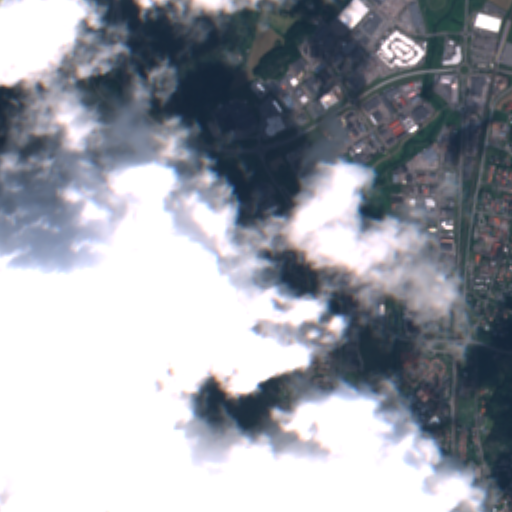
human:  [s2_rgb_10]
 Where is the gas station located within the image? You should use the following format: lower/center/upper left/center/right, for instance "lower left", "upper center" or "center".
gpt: The gas station is located in the center of the image.
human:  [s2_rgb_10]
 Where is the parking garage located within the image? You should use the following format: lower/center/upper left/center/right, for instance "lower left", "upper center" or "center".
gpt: The parking garage is located in the lower right of the image.
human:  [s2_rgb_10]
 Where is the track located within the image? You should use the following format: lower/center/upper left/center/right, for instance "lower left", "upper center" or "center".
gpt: The track is located in the lower left of the image.
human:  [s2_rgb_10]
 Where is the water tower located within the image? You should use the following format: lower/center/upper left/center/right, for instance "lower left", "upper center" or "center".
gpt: The water tower is located in the lower right of the image.
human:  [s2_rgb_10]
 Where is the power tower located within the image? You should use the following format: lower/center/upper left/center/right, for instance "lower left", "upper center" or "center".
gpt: There is no power tower in the image.